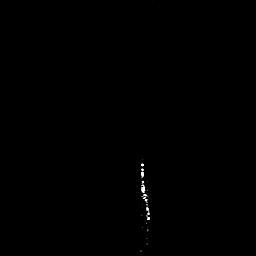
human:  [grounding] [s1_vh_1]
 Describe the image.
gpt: In the satellite image, there is  <ref>1 medium ship </ref> <box>[[53, 64, 60, 86, 0]]</box> located at bottom.